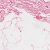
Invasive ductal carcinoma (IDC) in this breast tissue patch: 0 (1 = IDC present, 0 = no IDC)